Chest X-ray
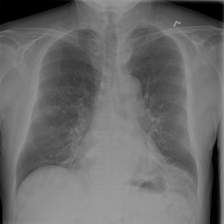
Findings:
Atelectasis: positive
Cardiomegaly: negative
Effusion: negative
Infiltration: positive
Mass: negative
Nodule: negative
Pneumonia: negative
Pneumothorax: negative
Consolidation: negative
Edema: negative
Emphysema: negative
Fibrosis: negative
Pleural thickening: negative
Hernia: negative